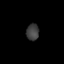
Tissue: lung
Cell type: Epithelial cells
Senescence score: 0.1861
Nuclear area (px): 205
Mean DAPI intensity: 62.146